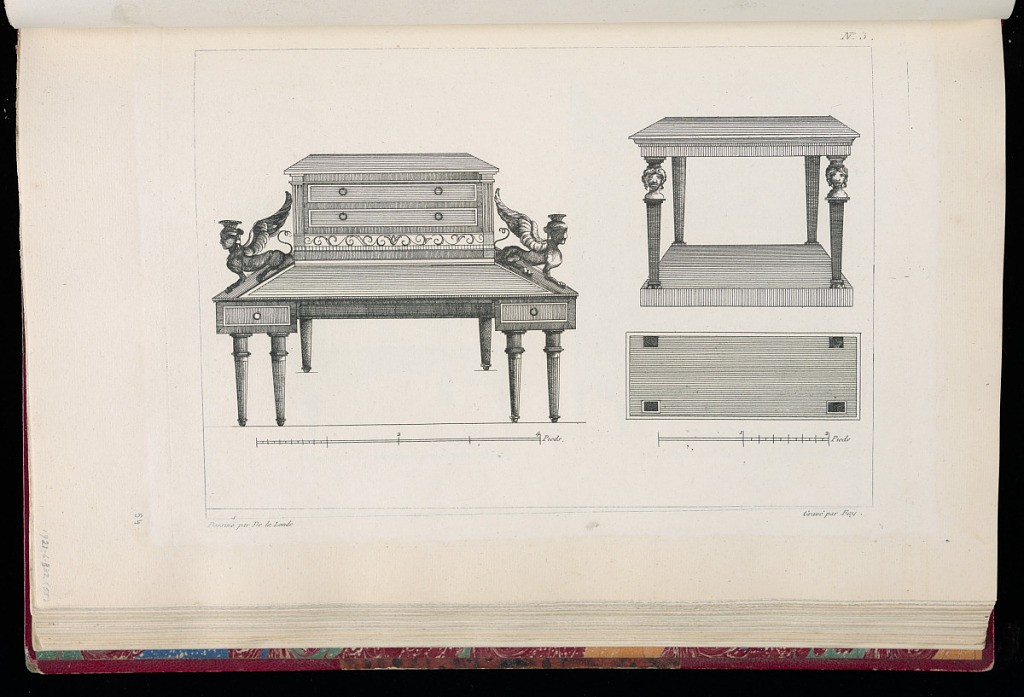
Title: Designs for a Desk and a Table
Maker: Richard de Lalonde, French, active 1780–96
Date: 1780-1789
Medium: Etching on off-white laid paper
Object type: Print
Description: Design for a desk with a set of drawers on it and framed by sphynxes as well as a table with female heads at the top of the table legs. The plate is signed and numbered.